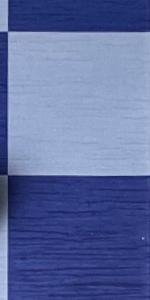
Label: Empty